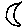
Label: moon